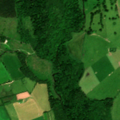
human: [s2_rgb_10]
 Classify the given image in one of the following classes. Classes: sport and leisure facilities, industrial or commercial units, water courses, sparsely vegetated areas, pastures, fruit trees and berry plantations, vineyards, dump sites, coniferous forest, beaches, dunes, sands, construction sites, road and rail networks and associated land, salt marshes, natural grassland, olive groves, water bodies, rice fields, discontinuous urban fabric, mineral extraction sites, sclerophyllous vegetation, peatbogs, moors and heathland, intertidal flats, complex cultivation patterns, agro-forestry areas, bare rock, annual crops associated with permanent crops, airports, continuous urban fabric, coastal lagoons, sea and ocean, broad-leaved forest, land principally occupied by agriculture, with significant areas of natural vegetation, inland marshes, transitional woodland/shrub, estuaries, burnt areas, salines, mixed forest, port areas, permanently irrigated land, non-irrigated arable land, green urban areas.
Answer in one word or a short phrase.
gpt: non-irrigated arable land, pastures, land principally occupied by agriculture, with significant areas of natural vegetation, broad-leaved forest, mixed forest